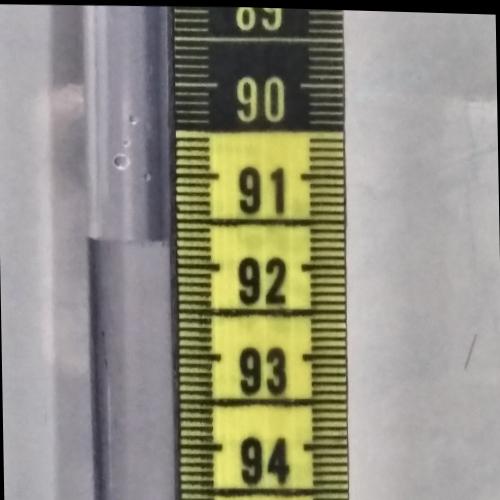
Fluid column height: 91.7 cm